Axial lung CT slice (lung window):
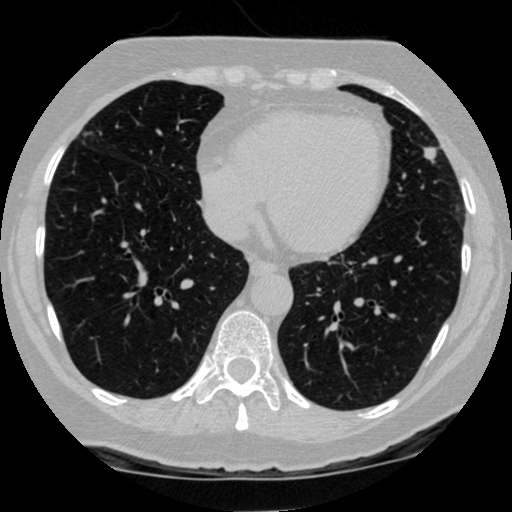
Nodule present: yes
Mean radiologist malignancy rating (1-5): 3.5